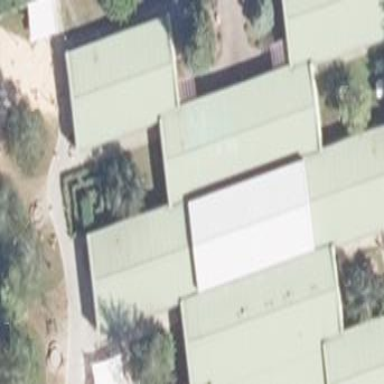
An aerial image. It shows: Kindergarten building.